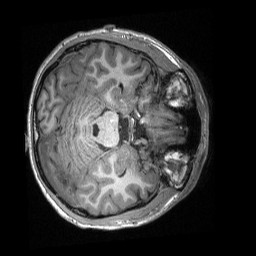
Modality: T1w
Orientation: axial
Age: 20
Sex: male
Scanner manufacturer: siemens
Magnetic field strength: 3 T
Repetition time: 2.3 s
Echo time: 0.00308 s